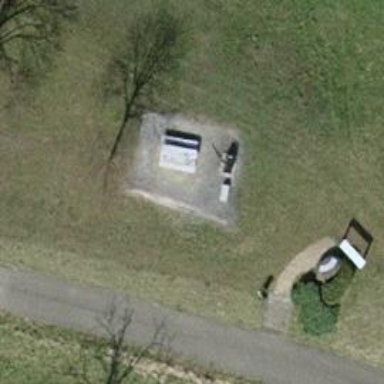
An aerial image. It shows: Brown bench.